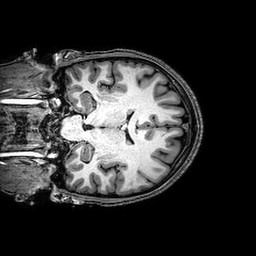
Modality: T1w
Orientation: coronal
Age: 23
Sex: male
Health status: healthy
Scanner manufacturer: philips
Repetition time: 0.008252 s
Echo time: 0.00379 s